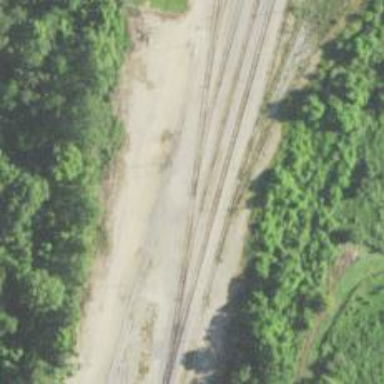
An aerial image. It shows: Railway yard used for servicing trains.